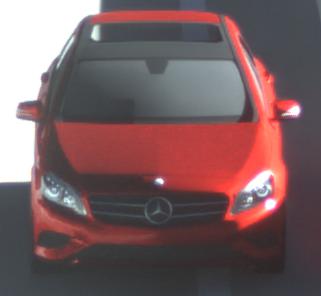
Make: Mercedes-Benz
Model: A 180
Detailed model: A-Class (176)
Model produced from: 2012/09
Model produced until: 2015/07
Doors: 5
Color: red
Road condition: dry road
Daytime: morning or afternoon
Contrast: high contrast